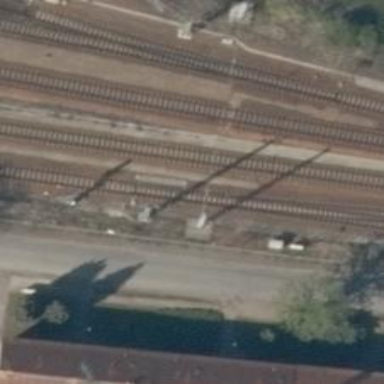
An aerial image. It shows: Railway track with contact lines for electrification.